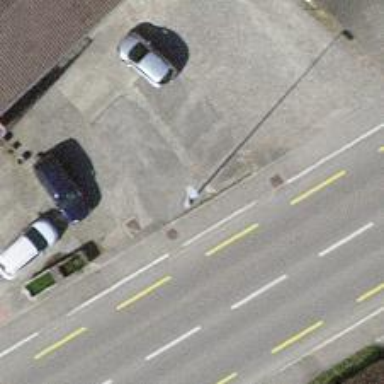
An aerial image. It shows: Support pole.